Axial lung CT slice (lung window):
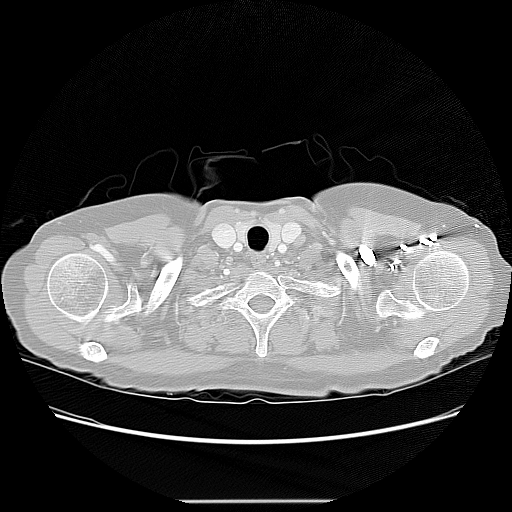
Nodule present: no